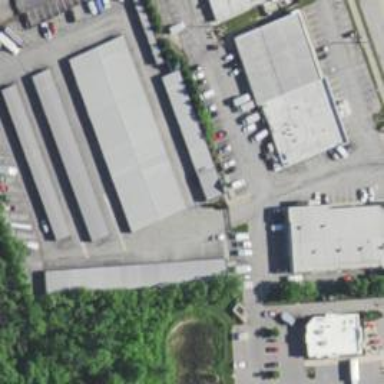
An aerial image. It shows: Storage rental shop.